九年级 · 度量几何学
(本题8分)(2022-浙江杭州二模)如图,$AB$是$odotO$的直径,$CD$是一条弦.过点$A$作$DC$延长线的垂线,垂足为点$E$.连接$AC,AD$.(1)证明:$triangleABDsimtriangleACE$;(2)若$AB=5sqrt{10},BD=5,CD=9$.(1)求$EC$的长.(2)延长$CD,AB$交于点$F$,点$G$是弦$CD$上一点,且$angleCAG=angleF$,求$CG$的长.
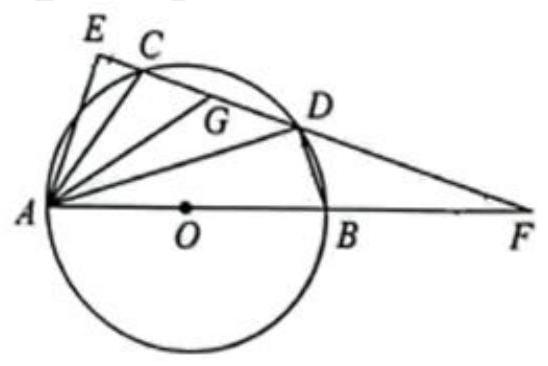
答案: (1)见解析(2)(1)$EC$的长为3;(2)$CG$的长为$frac{15}{4}$
解析: 【分析】(1)利用圆内接四边形的性质求得$angleACD+angleABD=180^{circ}$,推出$angleABD=angleACE$,即可证明;（2）(1)$triangleABDsimtriangleACE$,推出$AE=3CE$,在Rt$triangleADE$中,利用勾股定理求解即可;(2)证明$triangleEAGbacksimtriangleEDA$,利用三角形的性质求解即可.(1)解:$becauseAB$是$odotO$的直径,$AEperpCE$,$thereforeangleAEC=angleADB=90^{circ}$,$because$四边形$ABDC$是圆内接四边形,$thereforeangleACD+angleABD=180^{circ}$又$angleACE+angleACD=180^{circ}$,$thereforeangleABD=angleACE$,$thereforetriangleABDsimtriangleACE$(2)解:(1)在Rt$triangleBDA$中,$AB=5sqrt{10},BD=5$,$thereforeAD=sqrt{AB^{2}-BD^{2}}=15$,$becausetriangleABDsimtriangleACE$,$thereforefrac{BD}{AD}=frac{CE}{AE}$,即$frac{5}{15}=frac{CE}{AE}$,$thereforeAE=3CE$,在Rt$triangleADE$中,$AD^{2}=AE^{2}+DE^{2}$,$therefore15^{2}=(3CE)^{2}+(9+CE)^{2}$,解得:$CE=-frac{24}{5}$(舍去)或$CE=3$;$thereforeEC$的长为3;(2)$becausetriangleABDsimtriangleACE$$thereforeangleBAD=angleCAE$,$becauseangleCAG=angleF,angleEAG=angleCAE+angleCAG,angleEDA=angleBAD+angleF$,$thereforeangleEAG=angleEDA$$thereforetriangleEAGbacksimtriangleEDA$,$thereforefrac{AE}{ED}=frac{GE}{AE}$$thereforeAE^{2}=GEcdotED$,即$AE^{2}=(EC+CG)cdotED$,$becauseCE=3$,$thereforeAE=3CE=9$,$therefore9^{2}=(3+CG)times12$,$thereforeCG=frac{15}{4}$.【点睛】本题考查了圆周角定理,相似三角形的判定和性质,勾股定理等知识点,证得$triangleABDsimtriangleACE$和$triangleEAGsimtriangleEDA$是解题的关键.